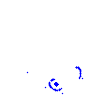
Particle: proton